The image is an STFT spectrogram (time versus frequency) of a rolling-element bearing's vibration signal. Determine the bearing's health state. Answer with exactly one of: normal, inner_race, outer_race, ball.
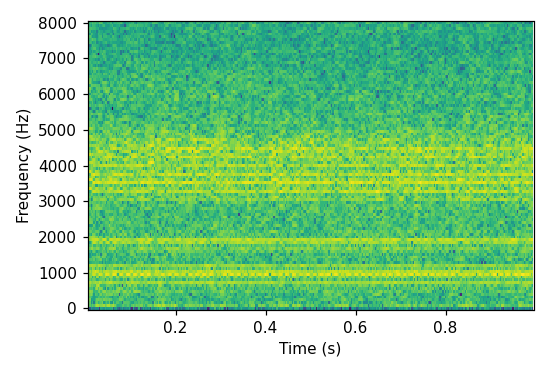
Answer: outer_race